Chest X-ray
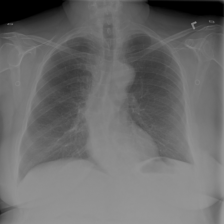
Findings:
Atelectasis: negative
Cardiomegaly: negative
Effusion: negative
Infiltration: negative
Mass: negative
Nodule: negative
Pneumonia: negative
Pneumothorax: negative
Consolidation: negative
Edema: negative
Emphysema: negative
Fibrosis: negative
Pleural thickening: negative
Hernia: negative